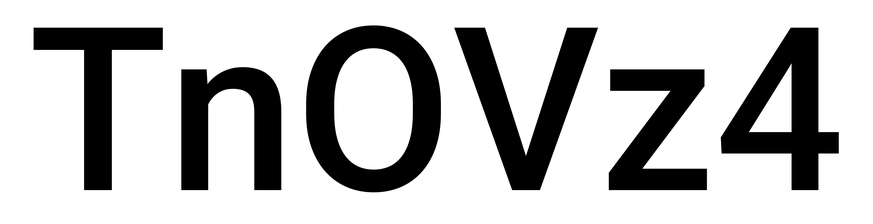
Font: Roboto_Medium